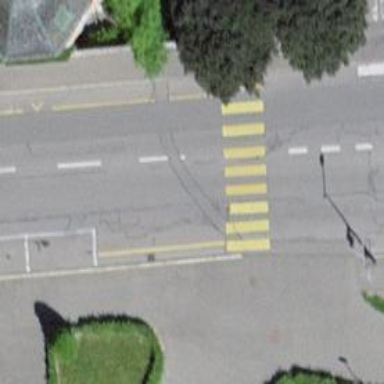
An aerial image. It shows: Zebra crossing on the road.